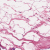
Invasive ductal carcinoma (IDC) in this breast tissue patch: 0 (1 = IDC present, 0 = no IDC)